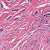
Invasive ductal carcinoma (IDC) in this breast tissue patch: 1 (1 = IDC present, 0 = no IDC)